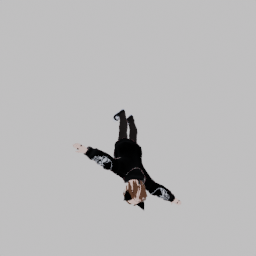
Label: people